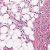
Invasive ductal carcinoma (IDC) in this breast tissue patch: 0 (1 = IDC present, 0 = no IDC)